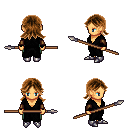
a pixel art fantasy rpg character, female body template, human, tanned skin, gray robe, teal pants, brown loose hair, cloth bracers, metal boots, spear, four views (front, back, left, right), 2x2 character sprite sheet, small pixel art, hard edges, no anti-aliasing